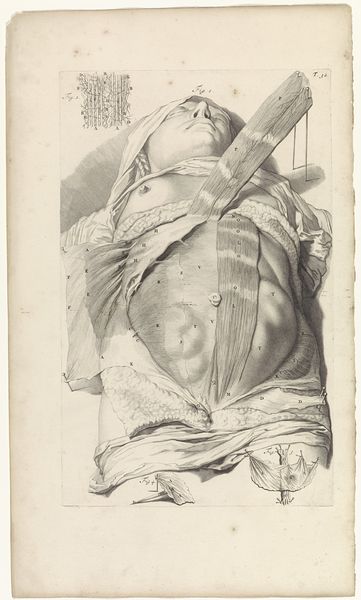
Titel: Tweede anatomische studie van de buik van een vrouw
Künstler: Pieter van Gunst
Standort: Amsterdam
Institution: Rijksmuseum
Schlagwörter: corps, anatomie, cadavre, mort, tronc, buste